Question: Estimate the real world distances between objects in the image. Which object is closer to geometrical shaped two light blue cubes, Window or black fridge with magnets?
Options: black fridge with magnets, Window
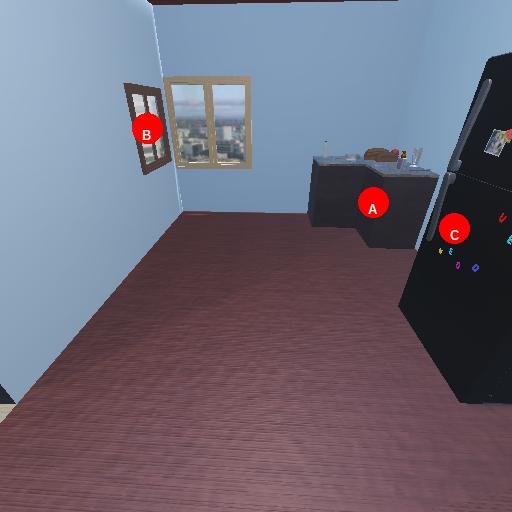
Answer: black fridge with magnets